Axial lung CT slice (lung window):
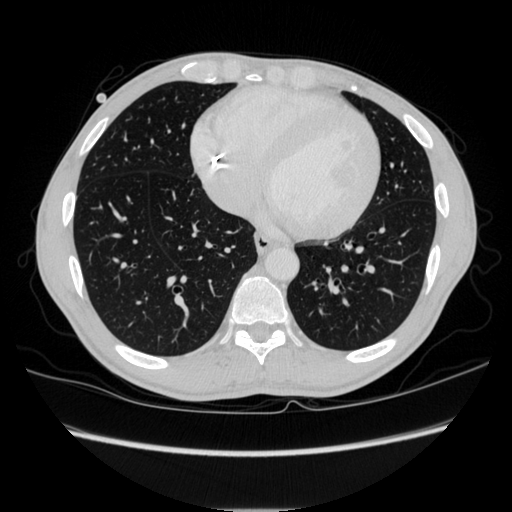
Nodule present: no